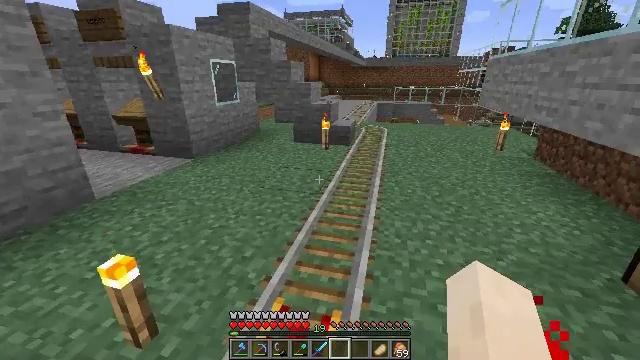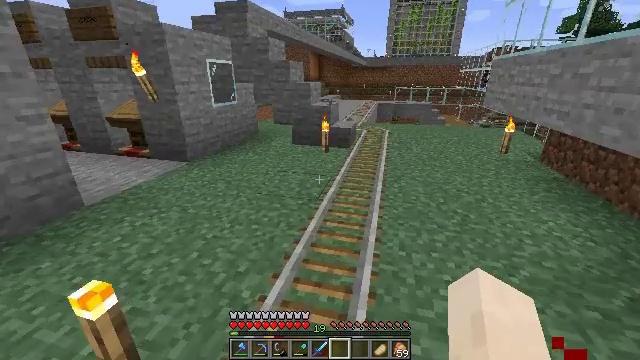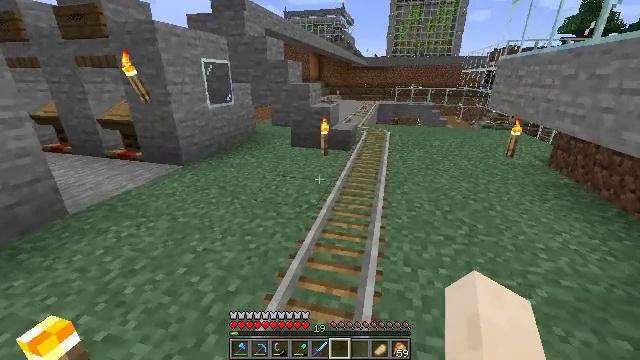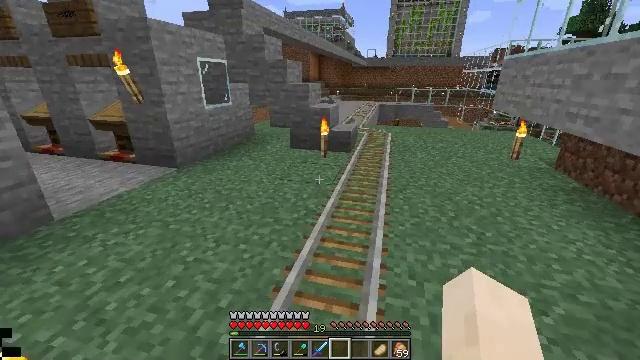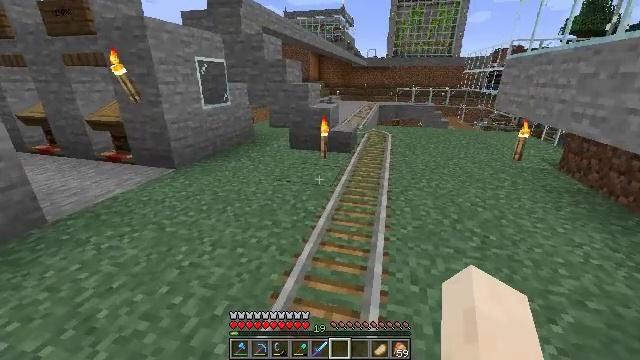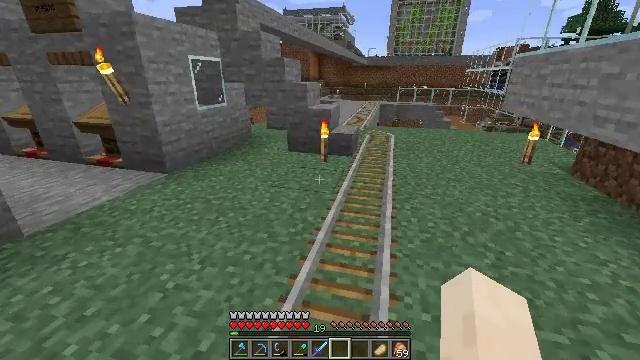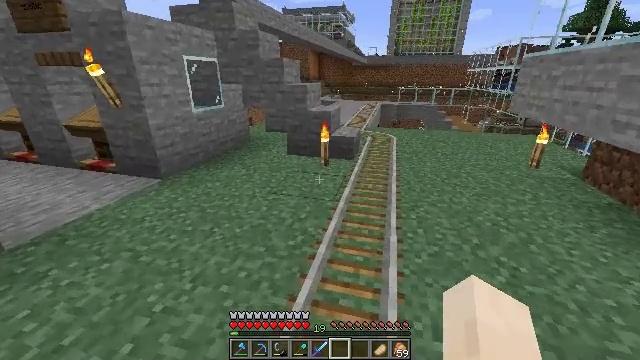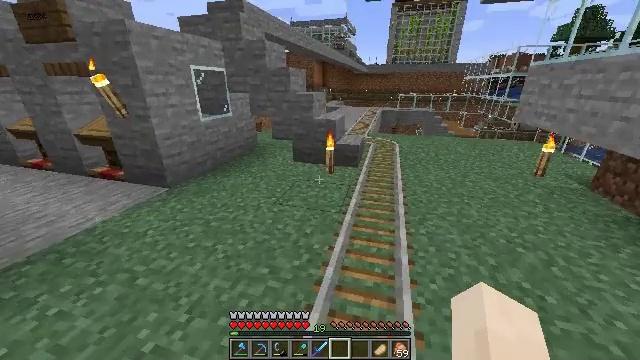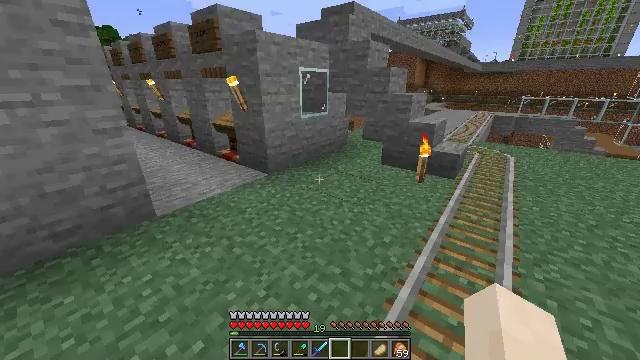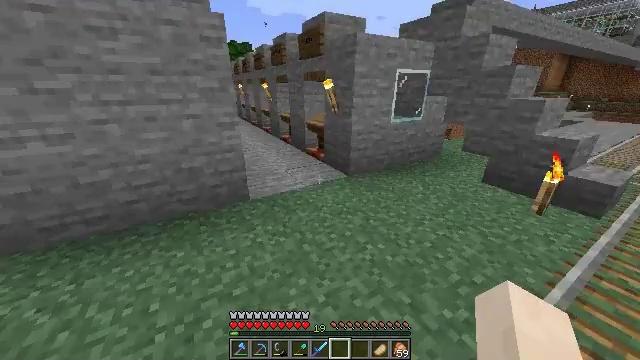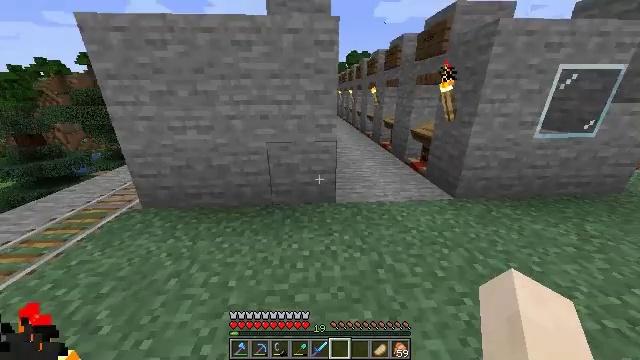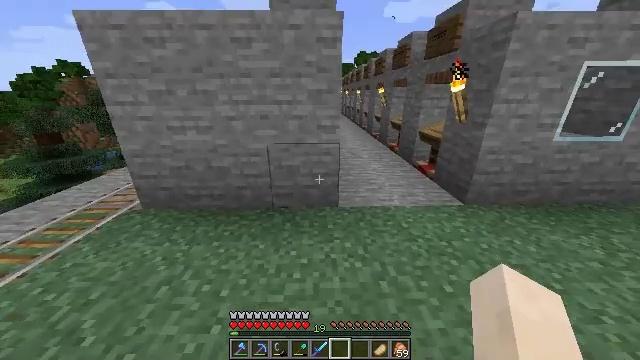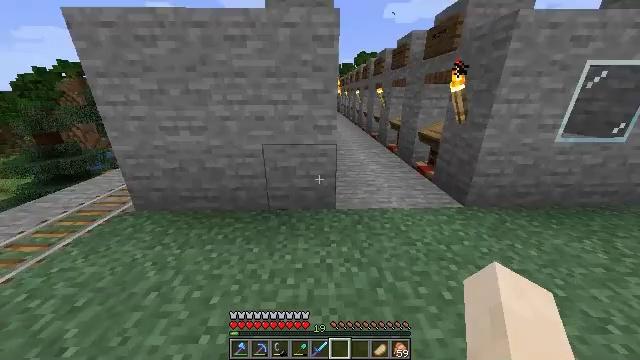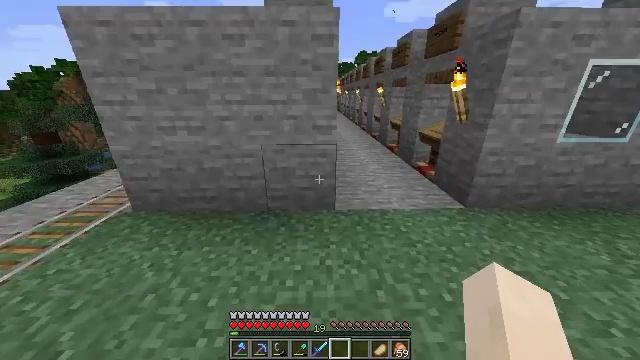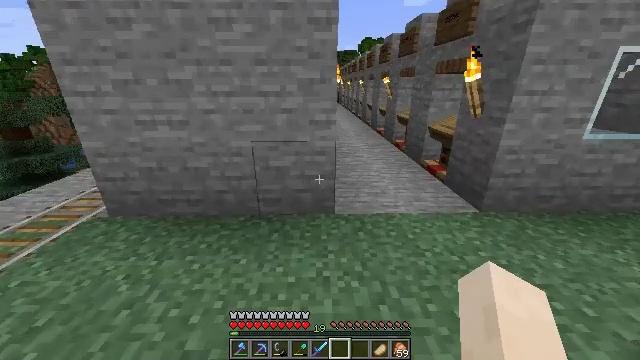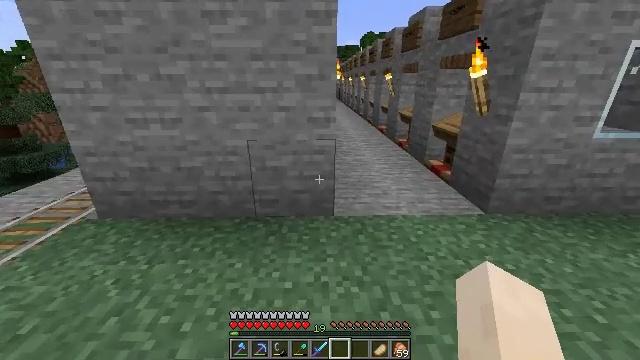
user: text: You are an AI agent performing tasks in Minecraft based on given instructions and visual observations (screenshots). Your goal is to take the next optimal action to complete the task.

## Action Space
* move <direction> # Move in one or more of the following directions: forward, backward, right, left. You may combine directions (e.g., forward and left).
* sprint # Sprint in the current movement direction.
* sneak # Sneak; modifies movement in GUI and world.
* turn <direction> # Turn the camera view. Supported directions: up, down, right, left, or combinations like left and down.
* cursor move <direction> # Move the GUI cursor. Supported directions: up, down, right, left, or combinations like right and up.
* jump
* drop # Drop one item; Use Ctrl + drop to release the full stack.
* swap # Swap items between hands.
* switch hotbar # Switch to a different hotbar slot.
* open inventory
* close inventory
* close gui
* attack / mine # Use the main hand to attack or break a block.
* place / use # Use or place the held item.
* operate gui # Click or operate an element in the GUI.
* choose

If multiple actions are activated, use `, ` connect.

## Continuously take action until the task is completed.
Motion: motion action
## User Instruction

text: Combine materials in the crafting table to get a smooth stone slab.
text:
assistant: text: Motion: move forward
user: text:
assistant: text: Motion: move forward
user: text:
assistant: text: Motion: move forward
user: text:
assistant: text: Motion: move forward
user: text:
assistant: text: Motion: move forward
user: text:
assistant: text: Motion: move forward, sprint
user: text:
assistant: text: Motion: move forward, sprint
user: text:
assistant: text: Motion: move forward, sprint, turn left
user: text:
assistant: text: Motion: move forward, sprint, turn left
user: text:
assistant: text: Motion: move forward, turn left
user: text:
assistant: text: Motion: turn left
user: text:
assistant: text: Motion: no_op
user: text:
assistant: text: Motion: no_op
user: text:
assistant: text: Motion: no_op
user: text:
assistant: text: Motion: no_op
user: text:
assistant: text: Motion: no_op
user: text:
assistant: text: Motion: no_op
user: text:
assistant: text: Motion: no_op
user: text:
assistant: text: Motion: no_op
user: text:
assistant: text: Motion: no_op
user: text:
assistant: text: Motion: no_op
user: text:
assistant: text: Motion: no_op
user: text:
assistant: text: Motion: no_op
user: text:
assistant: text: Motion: no_op
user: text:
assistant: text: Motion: no_op
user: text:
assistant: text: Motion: no_op
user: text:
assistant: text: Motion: no_op
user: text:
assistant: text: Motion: no_op
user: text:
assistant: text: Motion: no_op
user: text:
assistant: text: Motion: no_op